Current action and preconditions to check: trajectory_clear

Your task: For each precondition in the list above, predict whether it will hold at this action.

Consider the current scene as observed from the mobile robot's camera, and analyze the predicted future states of all dynamic agents (e.g., people, animals, vehicles, or any moving entities) within the NEXT SECOND.

IMPORTANT: Only answer "very likely" if you are absolutely certain—based on strong, clear evidence—that a dynamic agent will violate the precondition in the predicted future state. Do NOT answer "very likely" for unlikely, ambiguous, or low-probability risks.

Ask yourself for each precondition: Is there a high probability, with clear and convincing evidence, that the predicted future states of any dynamic agent will interfere with the predicted future state of the currently executing action within the NEXT SECOND, causing that precondition to fail?

Assess the risk level based on these predictions. Use "likely" or "very likely" if motions create a clear risk of interference.

Use "neutral" or "improbable" if agents are nearby but their predicted paths are clearly diverging or non-conflicting.

Failure Risk Categories: "very improbable", "improbable", "neutral", "likely", "very likely"

Answer Format: Output ONLY the probability_of_failure value from these categories: "very improbable", "improbable", "neutral", "likely", "very likely"

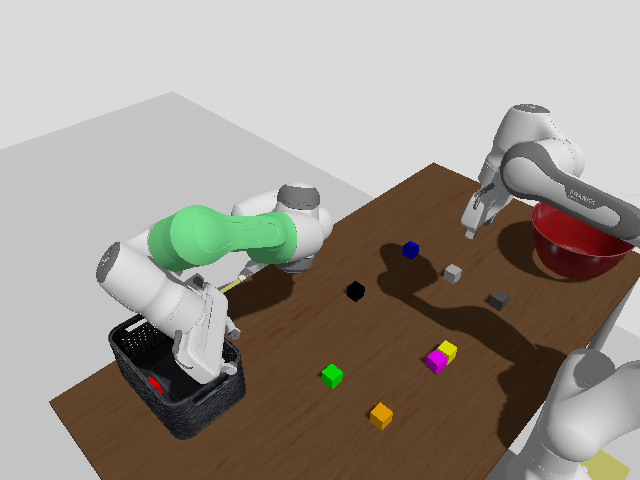

Answer: very improbable